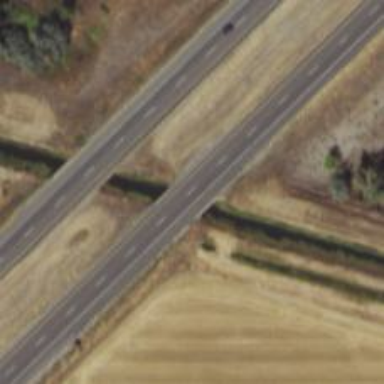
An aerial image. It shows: Motorway bridge.